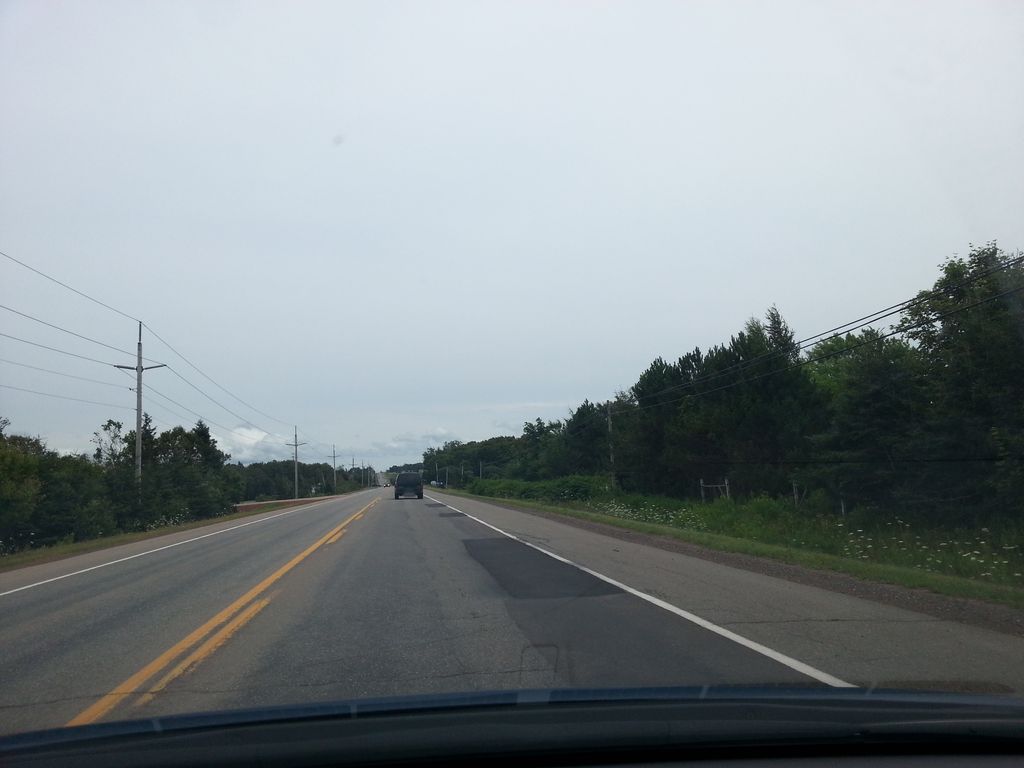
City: charlottetown